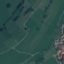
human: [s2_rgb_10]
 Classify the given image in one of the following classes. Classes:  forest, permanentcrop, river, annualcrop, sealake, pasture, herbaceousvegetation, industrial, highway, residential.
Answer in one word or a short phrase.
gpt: Pasture